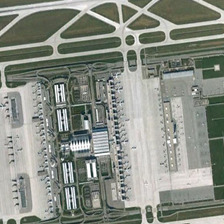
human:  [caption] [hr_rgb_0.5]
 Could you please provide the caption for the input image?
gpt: between two netlike runways with lawns are some orderly arranged square buildings and two square tarmacs with planes .

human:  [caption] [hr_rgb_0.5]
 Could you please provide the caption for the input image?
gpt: rectangle airport and intricacy flight strips .

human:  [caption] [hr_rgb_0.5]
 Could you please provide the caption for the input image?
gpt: between two netlike runways with lawns are some orderly arranged square buildings and two square tarmacs with planes .

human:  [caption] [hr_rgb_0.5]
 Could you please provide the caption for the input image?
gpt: the neatly built termial building is surrounded by runways .

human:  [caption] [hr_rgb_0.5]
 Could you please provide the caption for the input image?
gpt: some planes are orderly in two sides of a building in an airport with several runways .